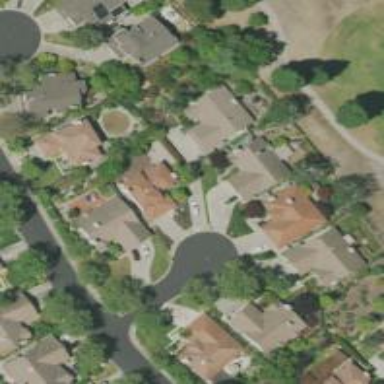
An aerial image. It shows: Driveway.